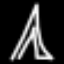
Label: The Eiffel Tower